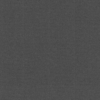
Label: dusty